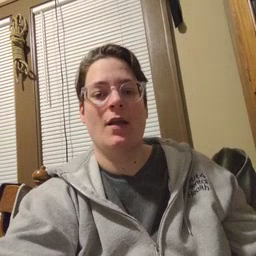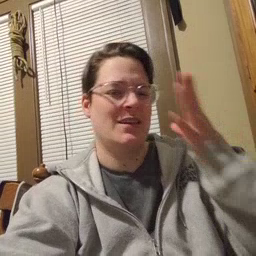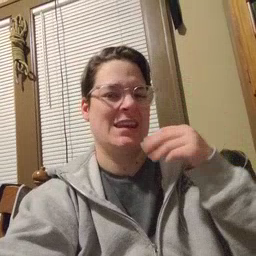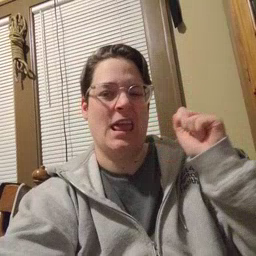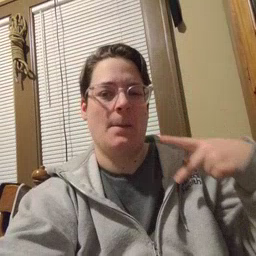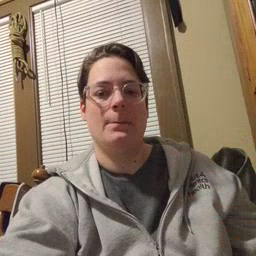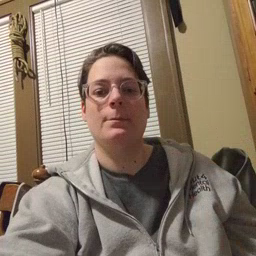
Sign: nap